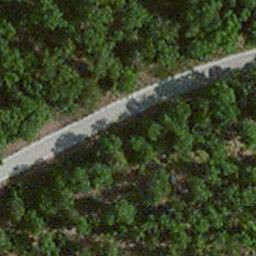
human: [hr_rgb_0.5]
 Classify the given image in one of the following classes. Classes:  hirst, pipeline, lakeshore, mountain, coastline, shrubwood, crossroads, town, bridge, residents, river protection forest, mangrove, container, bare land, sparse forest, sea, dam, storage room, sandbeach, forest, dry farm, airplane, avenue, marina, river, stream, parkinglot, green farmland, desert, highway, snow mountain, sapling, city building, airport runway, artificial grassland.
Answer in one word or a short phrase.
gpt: avenue